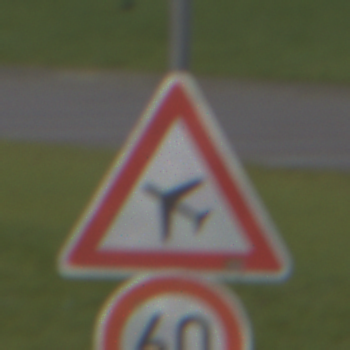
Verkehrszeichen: FlugbetriebRechts
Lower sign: Geschwindigkeit60
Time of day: MorningAfternoon
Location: Outdoor (Suburban)
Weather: PartlyCloudy
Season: NotSpecified
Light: Natural